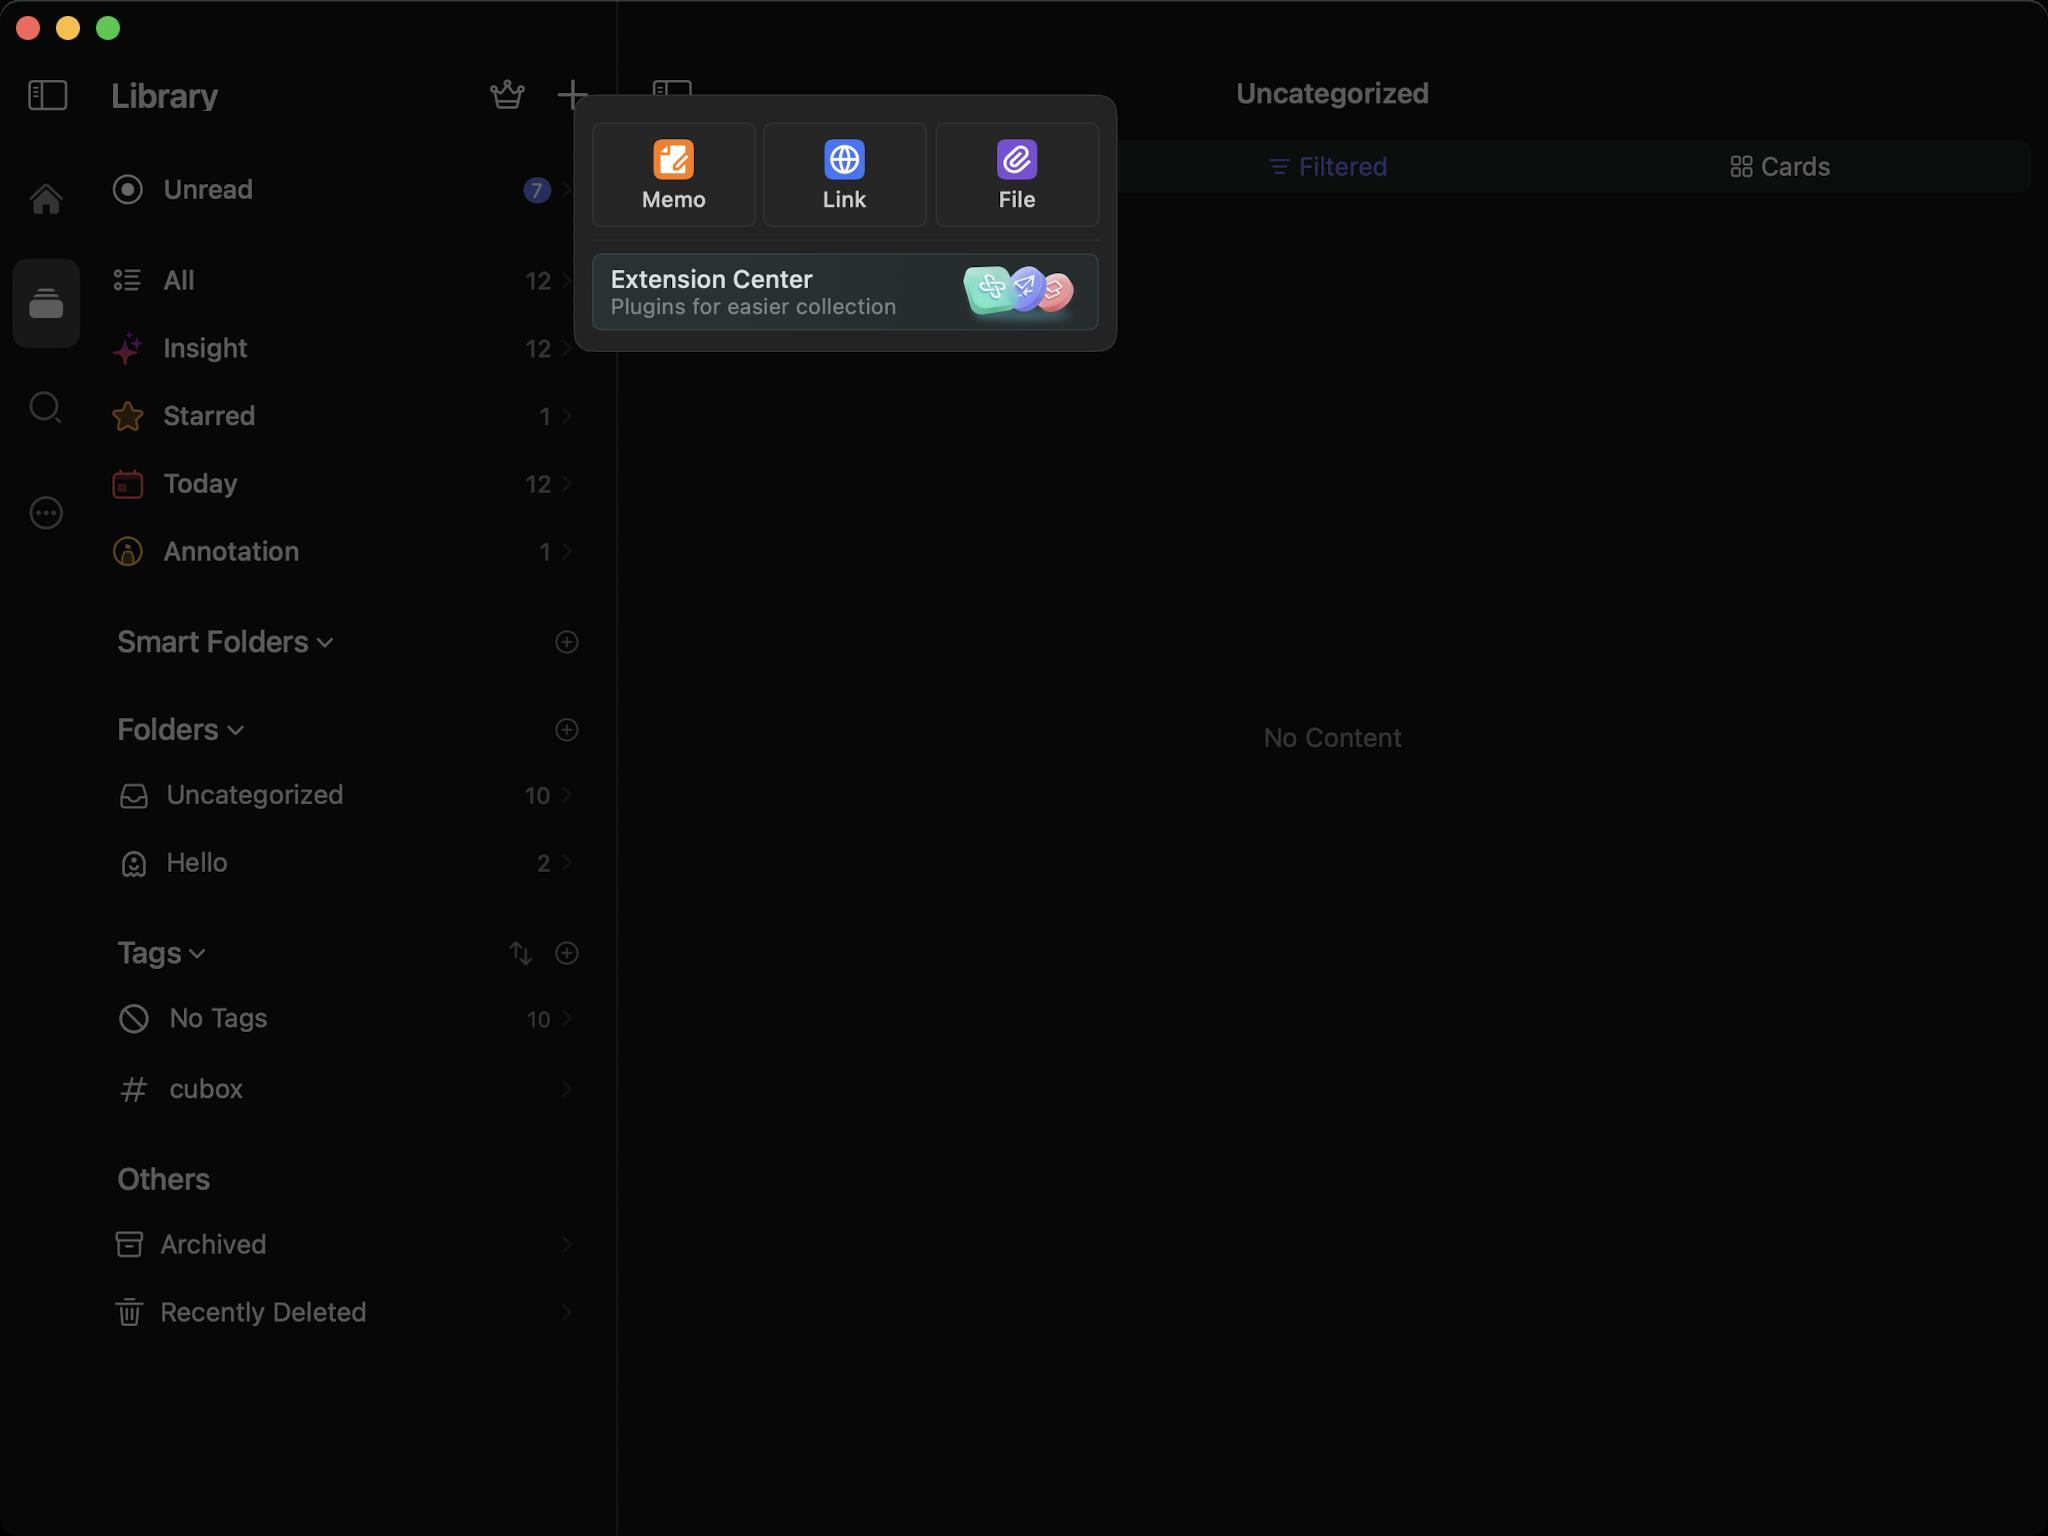
Accessibility tree:
{"name": "Cubox", "role": "AXWindow", "description": null, "role_description": "standard window", "value": null, "position": "351.00;95.00", "size": "1024;768", "children": [{"name": null, "role": "AXGroup", "description": null, "role_description": "group", "value": null, "position": "0.00;0.00", "size": "1024;768", "children": [{"name": null, "role": "AXGroup", "description": null, "role_description": "group", "value": null, "position": "0.00;0.00", "size": "1024;768", "children": [{"name": null, "role": "AXStaticText", "description": "Memo", "role_description": "text", "value": null, "position": "296.07;92.78", "size": "82;13", "children": []}, {"name": null, "role": "AXStaticText", "description": "Link", "role_description": "text", "value": null, "position": "381.54;92.78", "size": "82;13", "children": []}, {"name": null, "role": "AXStaticText", "description": "File", "role_description": "text", "value": null, "position": "467.78;92.78", "size": "82;13", "children": []}, {"name": null, "role": "AXStaticText", "description": "Extension Center", "role_description": "text", "value": null, "position": "305.31;133.60", "size": "102;12", "children": []}, {"name": null, "role": "AXStaticText", "description": "Plugins for easier collection", "role_description": "text", "value": null, "position": "305.31;146.68", "size": "143;12", "children": []}]}, {"name": null, "role": "AXGroup", "description": null, "role_description": "group", "value": null, "position": "0.00;0.00", "size": "1024;768", "children": [{"name": null, "role": "AXGroup", "description": null, "role_description": "group", "value": null, "position": "-77.00;0.00", "size": "385;768", "children": [{"name": null, "role": "AXGroup", "description": null, "role_description": "Nav bar", "value": null, "position": "-77.00;27.72", "size": "385;38", "children": [{"name": null, "role": "AXButton", "description": "Hide Sidebar", "role_description": "button", "value": null, "position": "3.85;30.03", "size": "40;34", "children": []}, {"name": null, "role": "AXButton", "description": "Library", "role_description": "button", "value": null, "position": "49.28;30.03", "size": "63;34", "children": []}, {"name": null, "role": "AXButton", "description": "crown", "role_description": "button", "value": null, "position": "244.86;38.50", "size": "18;18", "children": []}, {"name": null, "role": "AXButton", "description": "newCard", "role_description": "button", "value": null, "position": "277.97;38.50", "size": "18;18", "children": []}]}, {"name": null, "role": "AXGroup", "description": null, "role_description": "group", "value": null, "position": "-77.00;0.00", "size": "385;768", "children": [{"name": null, "role": "AXGroup", "description": null, "role_description": "group", "value": null, "position": "-77.00;0.00", "size": "385;768", "children": [{"name": null, "role": "AXGroup", "description": null, "role_description": "collection", "value": null, "position": "46.20;0.00", "size": "262;768", "children": [{"name": null, "role": "AXButton", "description": null, "role_description": "button", "value": null, "position": "58.52;66.22", "size": "23;12", "children": []}, {"name": null, "role": "AXStaticText", "description": "Unread", "role_description": "text", "value": "8", "position": "46.20;77.77", "size": "253;34", "children": []}, {"name": null, "role": "AXButton", "description": null, "role_description": "button", "value": null, "position": "58.52;111.65", "size": "23;12", "children": []}, {"name": null, "role": "AXStaticText", "description": "All", "role_description": "text", "value": "12", "position": "46.20;123.20", "size": "253;34", "children": []}, {"name": null, "role": "AXStaticText", "description": "Insight", "role_description": "text", "value": "12", "position": "46.20;157.08", "size": "253;34", "children": []}, {"name": null, "role": "AXStaticText", "description": "Starred", "role_description": "text", "value": "1", "position": "46.20;190.96", "size": "253;34", "children": []}, {"name": null, "role": "AXStaticText", "description": "Today", "role_description": "text", "value": "12", "position": "46.20;224.84", "size": "253;34", "children": []}, {"name": null, "role": "AXStaticText", "description": "Annotation", "role_description": "text", "value": "1", "position": "46.20;258.72", "size": "253;34", "children": []}, {"name": null, "role": "AXButton", "description": null, "role_description": "button", "value": null, "position": "58.52;292.60", "size": "109;44", "children": []}, {"name": null, "role": "AXButton", "description": null, "role_description": "button", "value": null, "position": "272.58;292.60", "size": "27;44", "children": []}, {"name": null, "role": "AXStaticText", "description": "Smart Folders", "role_description": "text", "value": null, "position": "58.52;311.08", "size": "96;19", "children": []}, {"name": null, "role": "AXButton", "description": null, "role_description": "button", "value": null, "position": "58.52;336.49", "size": "64;44", "children": []}, {"name": null, "role": "AXButton", "description": null, "role_description": "button", "value": null, "position": "272.58;336.49", "size": "27;44", "children": []}, {"name": null, "role": "AXStaticText", "description": "Folders", "role_description": "text", "value": null, "position": "58.52;354.97", "size": "51;19", "children": []}, {"name": null, "role": "AXStaticText", "description": "", "role_description": "text", "value": "10", "position": "46.20;380.38", "size": "253;34", "children": []}, {"name": null, "role": "AXStaticText", "description": "Hello", "role_description": "text", "value": "2", "position": "46.20;414.26", "size": "253;34", "children": []}, {"name": null, "role": "AXButton", "description": null, "role_description": "button", "value": null, "position": "58.52;448.14", "size": "45;44", "children": []}, {"name": null, "role": "AXButton", "description": null, "role_description": "button", "value": null, "position": "241.78;448.14", "size": "31;44", "children": []}, {"name": null, "role": "AXButton", "description": null, "role_description": "button", "value": null, "position": "272.58;448.14", "size": "27;44", "children": []}, {"name": null, "role": "AXStaticText", "description": "Tags", "role_description": "text", "value": null, "position": "58.52;466.62", "size": "32;19", "children": []}, {"name": null, "role": "AXGroup", "description": null, "role_description": "group", "value": null, "position": "46.20;492.03", "size": "253;34", "children": [{"name": null, "role": "AXStaticText", "description": "No Tags", "role_description": "text", "value": null, "position": "84.70;501.27", "size": "50;15", "children": []}, {"name": null, "role": "AXStaticText", "description": "10", "role_description": "text", "value": null, "position": "263.34;502.81", "size": "12;13", "children": []}]}, {"name": null, "role": "AXStaticText", "description": "cubox", "role_description": "text", "value": null, "position": "46.20;527.45", "size": "253;34", "children": []}, {"name": null, "role": "AXButton", "description": null, "role_description": "button", "value": null, "position": "58.52;561.33", "size": "60;44", "children": []}, {"name": null, "role": "AXStaticText", "description": "Others", "role_description": "text", "value": null, "position": "58.52;579.81", "size": "47;19", "children": []}, {"name": null, "role": "AXGroup", "description": null, "role_description": "group", "value": null, "position": "46.20;605.22", "size": "253;34", "children": [{"name": null, "role": "AXStaticText", "description": "Archived", "role_description": "text", "value": null, "position": "80.08;614.46", "size": "177;15", "children": []}]}, {"name": null, "role": "AXGroup", "description": null, "role_description": "group", "value": null, "position": "46.20;639.10", "size": "253;34", "children": [{"name": null, "role": "AXStaticText", "description": "Recently Deleted", "role_description": "text", "value": null, "position": "80.08;648.34", "size": "177;15", "children": []}]}]}, {"name": null, "role": "AXButton", "description": "tabbar0", "role_description": "button", "value": null, "position": "6.16;77.00", "size": "34;45", "children": []}, {"name": null, "role": "AXButton", "description": "tabbar1", "role_description": "button", "value": null, "position": "6.16;129.36", "size": "34;45", "children": []}, {"name": null, "role": "AXButton", "description": "tabbar2", "role_description": "button", "value": null, "position": "6.16;181.72", "size": "34;45", "children": []}, {"name": null, "role": "AXButton", "description": "setting", "role_description": "button", "value": null, "position": "6.16;234.08", "size": "34;45", "children": []}]}]}]}, {"name": null, "role": "AXSplitter", "description": null, "role_description": "splitter", "value": 30.07518768310547, "position": "308.00;0.00", "size": "1;768", "children": []}, {"name": null, "role": "AXGroup", "description": null, "role_description": "group", "value": null, "position": "309.15;0.00", "size": "715;768", "children": [{"name": null, "role": "AXGroup", "description": null, "role_description": "Nav bar", "value": null, "position": "309.15;27.72", "size": "715;38", "children": [{"name": null, "role": "AXButton", "description": "", "role_description": "button", "value": null, "position": "316.09;30.03", "size": "40;34", "children": []}, {"name": null, "role": "AXHeading", "description": "Uncategorized", "role_description": "heading", "value": null, "position": "617.93;38.50", "size": "97;16", "children": []}]}, {"name": null, "role": "AXGroup", "description": null, "role_description": "group", "value": null, "position": "309.15;0.00", "size": "715;768", "children": [{"name": null, "role": "AXGroup", "description": null, "role_description": "group", "value": null, "position": "309.15;0.00", "size": "715;768", "children": [{"name": null, "role": "AXGroup", "description": null, "role_description": "collection", "value": null, "position": "309.15;0.00", "size": "715;768", "children": [{"name": null, "role": "AXButton", "description": "Latest", "role_description": "button", "value": null, "position": "344.58;71.61", "size": "191;23", "children": []}, {"name": null, "role": "AXButton", "description": "Filtered", "role_description": "button", "value": null, "position": "570.96;71.61", "size": "191;23", "children": []}, {"name": null, "role": "AXButton", "description": "Cards", "role_description": "button", "value": null, "position": "797.34;71.61", "size": "191;23", "children": []}]}, {"name": null, "role": "AXStaticText", "description": "No Content", "role_description": "text", "value": null, "position": "631.78;361.13", "size": "70;15", "children": []}]}]}]}]}]}, {"name": null, "role": "AXButton", "description": null, "role_description": "close button", "value": null, "position": "7.00;6.00", "size": "14;16", "children": []}, {"name": null, "role": "AXButton", "description": null, "role_description": "full screen button", "value": null, "position": "47.00;6.00", "size": "14;16", "children": [{"name": null, "role": "AXGroup", "description": null, "role_description": "group", "value": null, "position": "47.00;6.00", "size": "14;16", "children": [{"name": null, "role": "AXGroup", "description": null, "role_description": "group", "value": null, "position": "47.00;6.00", "size": "14;16", "children": []}]}]}, {"name": null, "role": "AXButton", "description": null, "role_description": "minimize button", "value": null, "position": "27.00;6.00", "size": "14;16", "children": []}]}